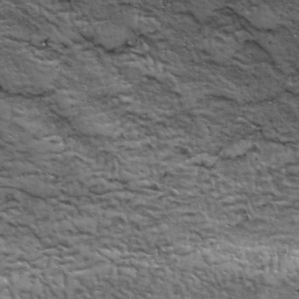
Label: frost